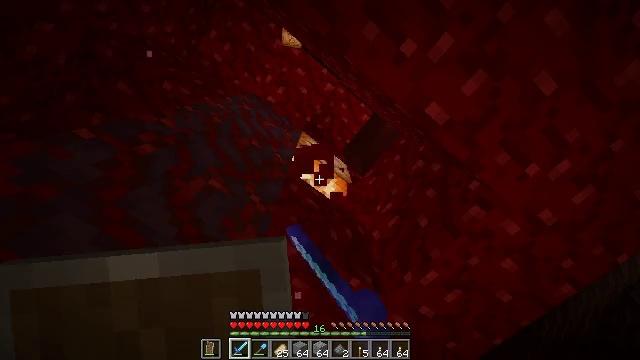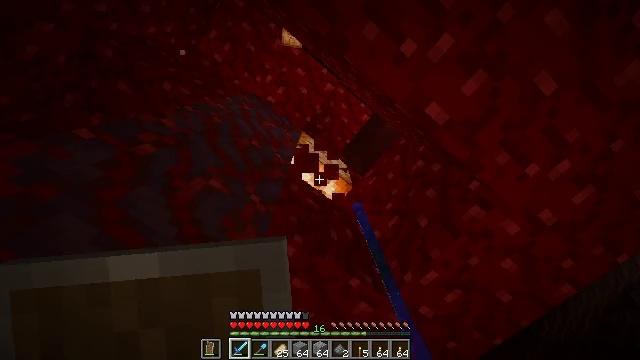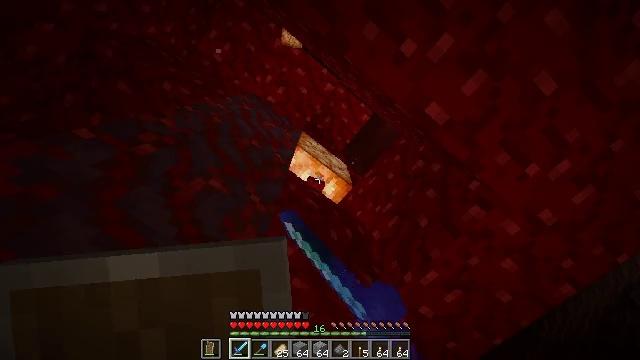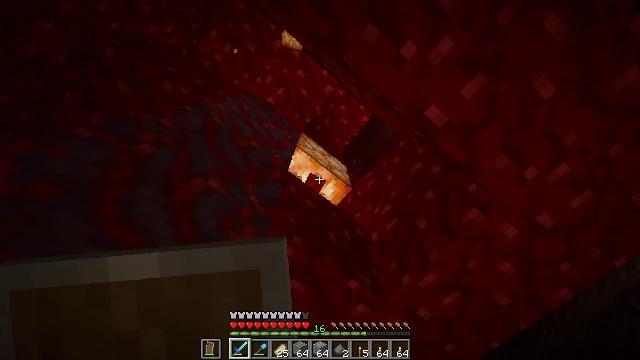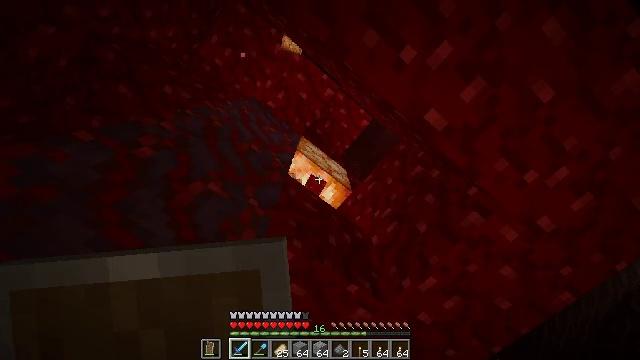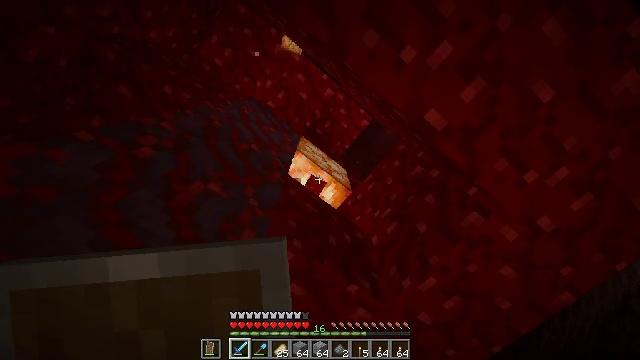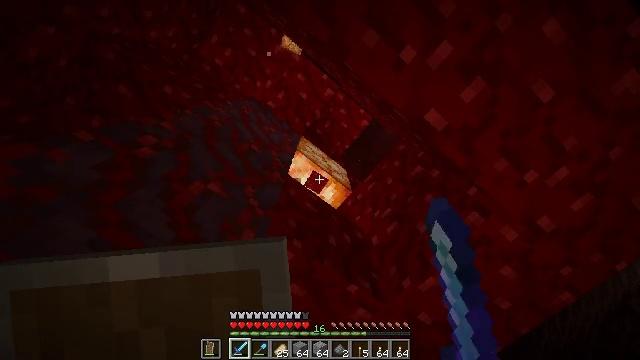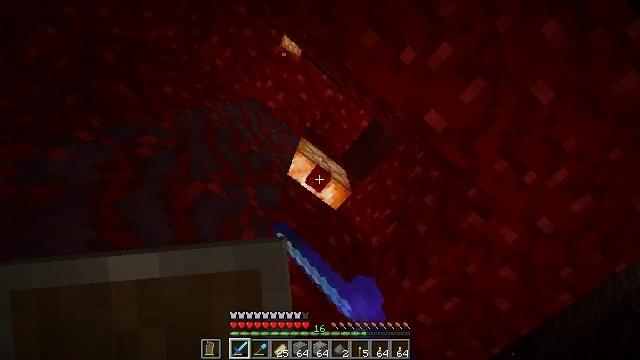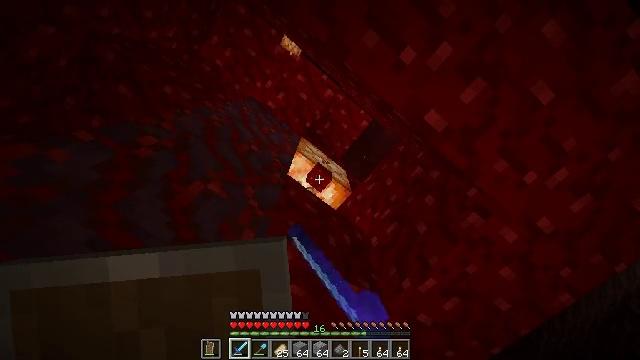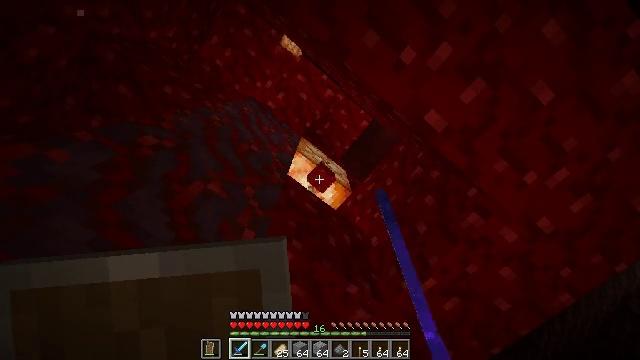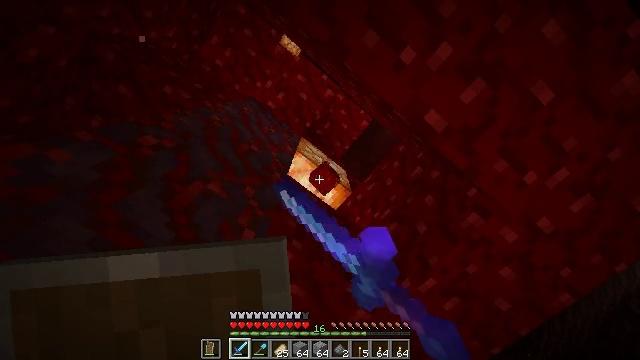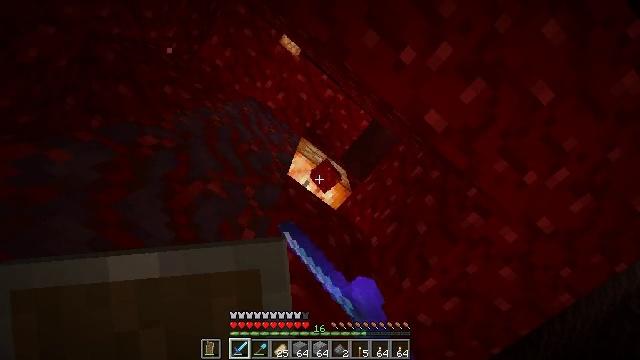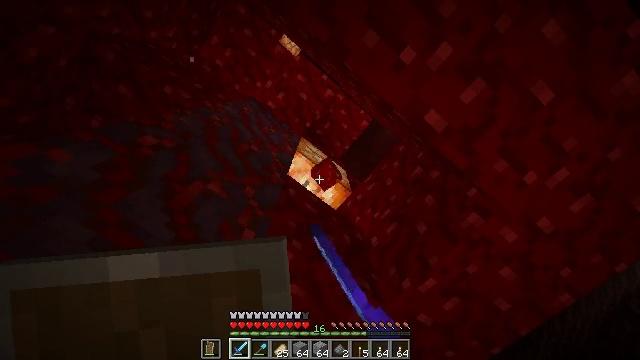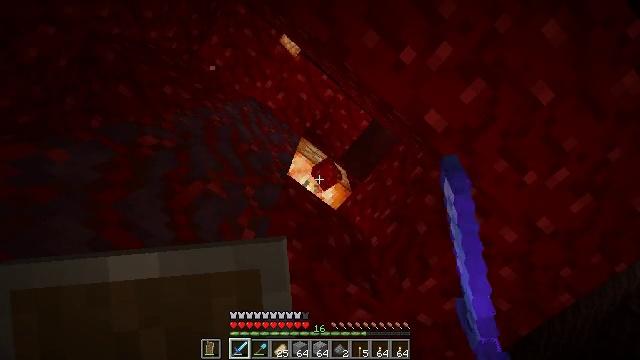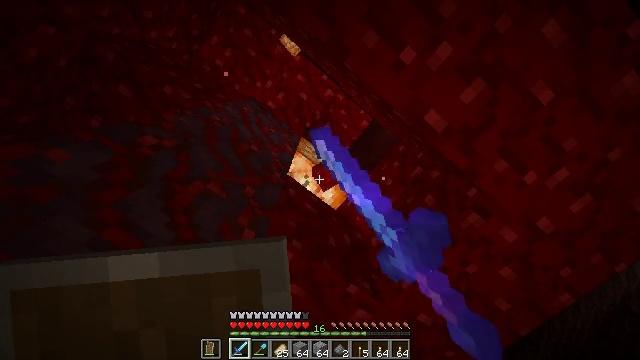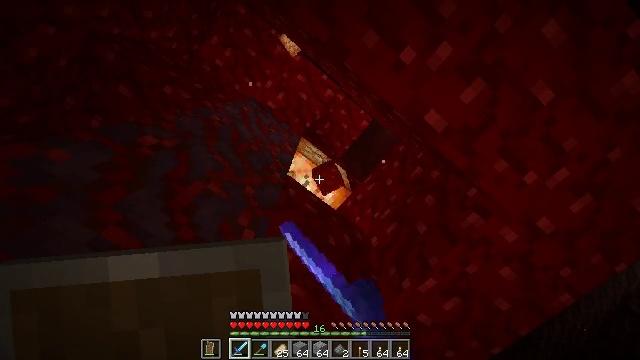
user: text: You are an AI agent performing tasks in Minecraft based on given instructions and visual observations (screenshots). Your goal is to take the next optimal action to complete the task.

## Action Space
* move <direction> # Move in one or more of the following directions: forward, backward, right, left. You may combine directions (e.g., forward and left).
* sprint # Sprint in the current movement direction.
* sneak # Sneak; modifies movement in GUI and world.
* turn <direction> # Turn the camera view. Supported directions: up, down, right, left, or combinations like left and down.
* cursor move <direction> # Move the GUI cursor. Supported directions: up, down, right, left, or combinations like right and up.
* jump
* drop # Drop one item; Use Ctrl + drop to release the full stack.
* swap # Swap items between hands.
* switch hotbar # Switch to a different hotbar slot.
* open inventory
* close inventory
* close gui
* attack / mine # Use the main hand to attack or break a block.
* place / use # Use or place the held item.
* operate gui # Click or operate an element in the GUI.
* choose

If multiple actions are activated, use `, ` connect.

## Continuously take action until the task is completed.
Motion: motion action
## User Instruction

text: Collect the shroomlight block.
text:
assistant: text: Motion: attack / mine
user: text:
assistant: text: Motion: attack / mine
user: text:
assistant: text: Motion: attack / mine
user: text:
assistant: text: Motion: attack / mine
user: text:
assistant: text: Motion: attack / mine
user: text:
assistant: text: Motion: attack / mine
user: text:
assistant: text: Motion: attack / mine
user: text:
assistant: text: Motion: attack / mine
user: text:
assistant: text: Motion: attack / mine
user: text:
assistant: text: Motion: attack / mine
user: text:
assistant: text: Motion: attack / mine
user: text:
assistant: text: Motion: attack / mine
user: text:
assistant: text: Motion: attack / mine
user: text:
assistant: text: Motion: attack / mine
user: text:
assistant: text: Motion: attack / mine
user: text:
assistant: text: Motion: attack / mine
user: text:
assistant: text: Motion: attack / mine
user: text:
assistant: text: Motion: attack / mine
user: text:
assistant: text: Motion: attack / mine
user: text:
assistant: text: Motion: attack / mine
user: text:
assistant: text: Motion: attack / mine
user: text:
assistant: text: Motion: attack / mine
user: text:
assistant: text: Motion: attack / mine
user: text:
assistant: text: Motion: attack / mine
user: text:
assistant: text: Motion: attack / mine
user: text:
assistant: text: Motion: attack / mine
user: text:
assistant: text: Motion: attack / mine
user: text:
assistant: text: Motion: attack / mine
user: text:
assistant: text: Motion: attack / mine
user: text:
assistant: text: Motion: attack / mine